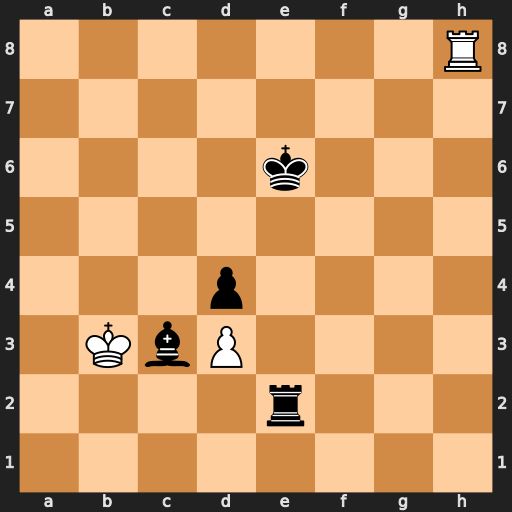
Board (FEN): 7R/8/4k3/8/3p4/1KbP4/4r3/8
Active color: w
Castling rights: -
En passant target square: -
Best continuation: Re8+ Kd6 Rxe2